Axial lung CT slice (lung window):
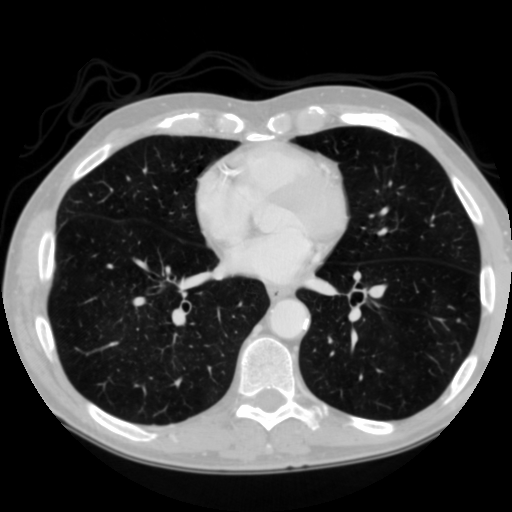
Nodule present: no